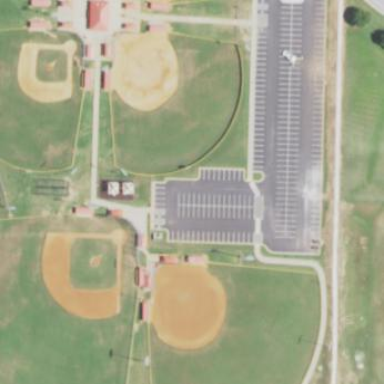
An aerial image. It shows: Baseball pitch for leisure land.